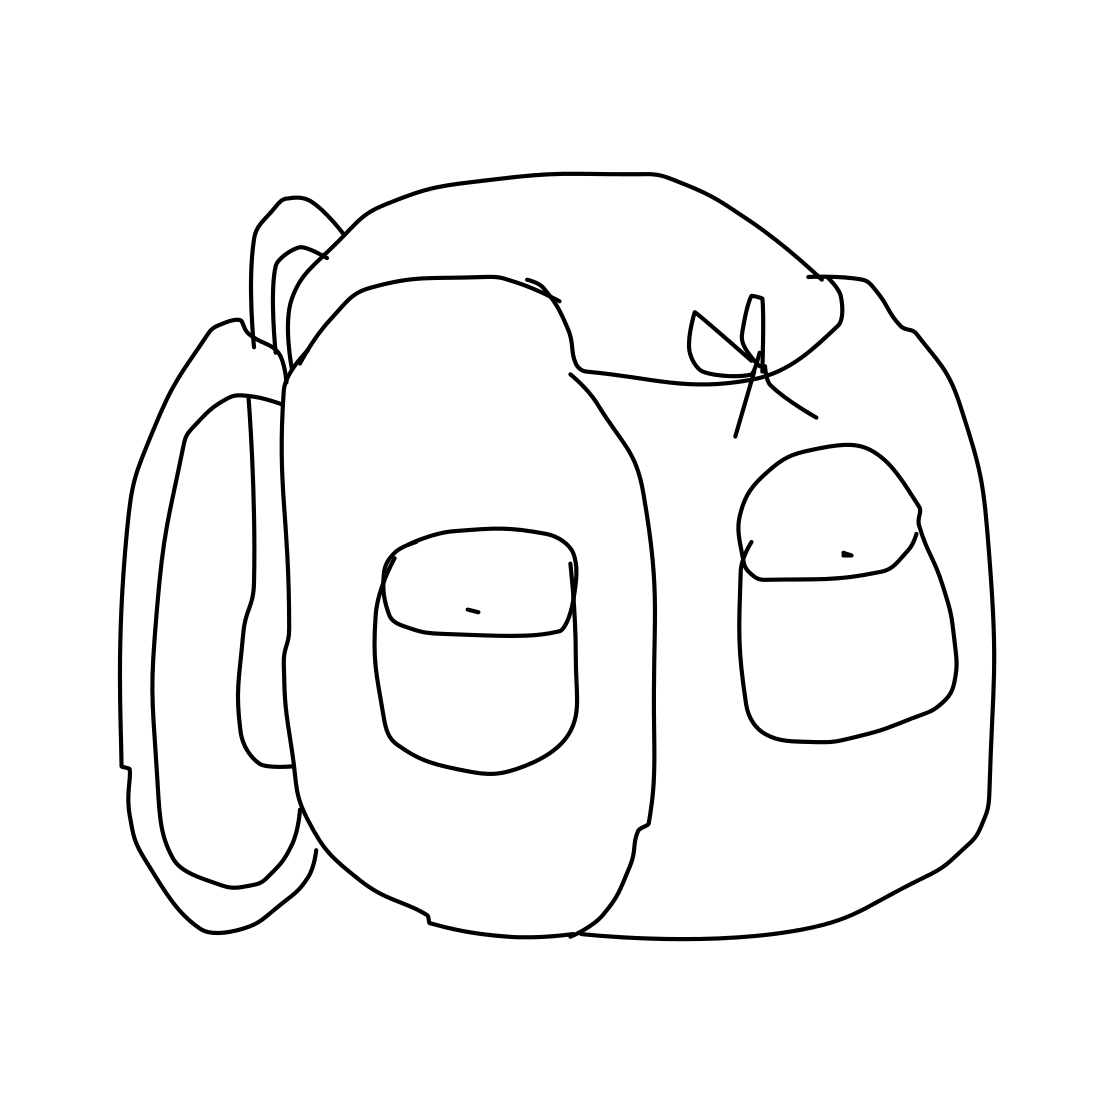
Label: backpack